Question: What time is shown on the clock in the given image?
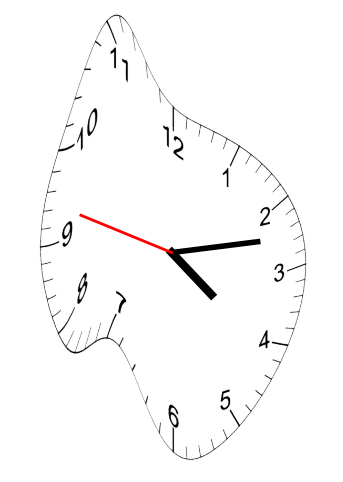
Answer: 04:12:47